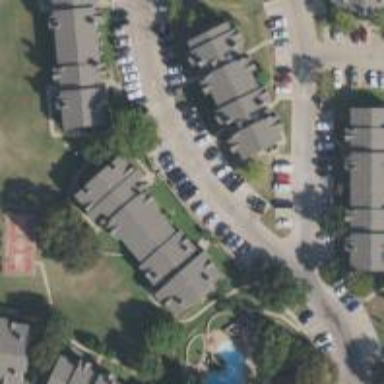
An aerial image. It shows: View of apartment building.